Question: I have a string that I want to split into an array:
'SEQUENCE: 1A-2B-3C'
I tried the following regular expression:
'((.*\s)|([\x{2192}]*))'
'''
1. \x{2192} is the arrow mark
2. There is a space after the colon, I used that as a reference for matching the first part
'''
and it works in testers(Patterns in OSX)

but it splits the string into this:
'[, , 1, A, , 2, B, , 3, C]'
How can I achieve the following?:
'[1A,2B,3C]'
This is the test code:
'''
String str = "SEQUENCE: 1A-2B-3C"; //Note that there's an extra space after the colon
System.out.println(Arrays.toString(str.split("(.*\\s)|([\\x{2192}]*)")));
'''
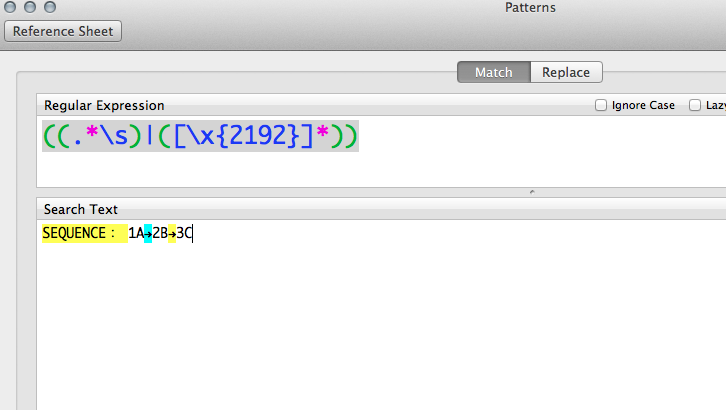
Answer: As noted in Richard Sitze's post, the main problem with the regex is that it should use '+' rather than '*'. Additionally, there are further improvements you can make to your regex:
- '\x{2192}''-''[...]''-+'- '|''.*\s''-+''".*\s|-+"'